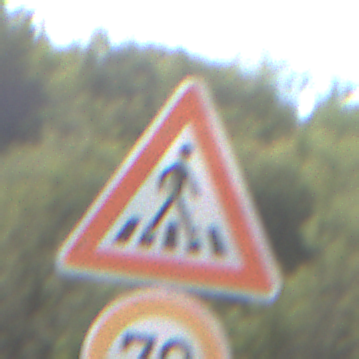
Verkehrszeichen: FussgaengerueberwegLinks
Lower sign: Geschwindigkeit70
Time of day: Midday
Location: Outdoor (Nature)
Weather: PartlyCloudy
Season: NotSpecified
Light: Natural